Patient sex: M
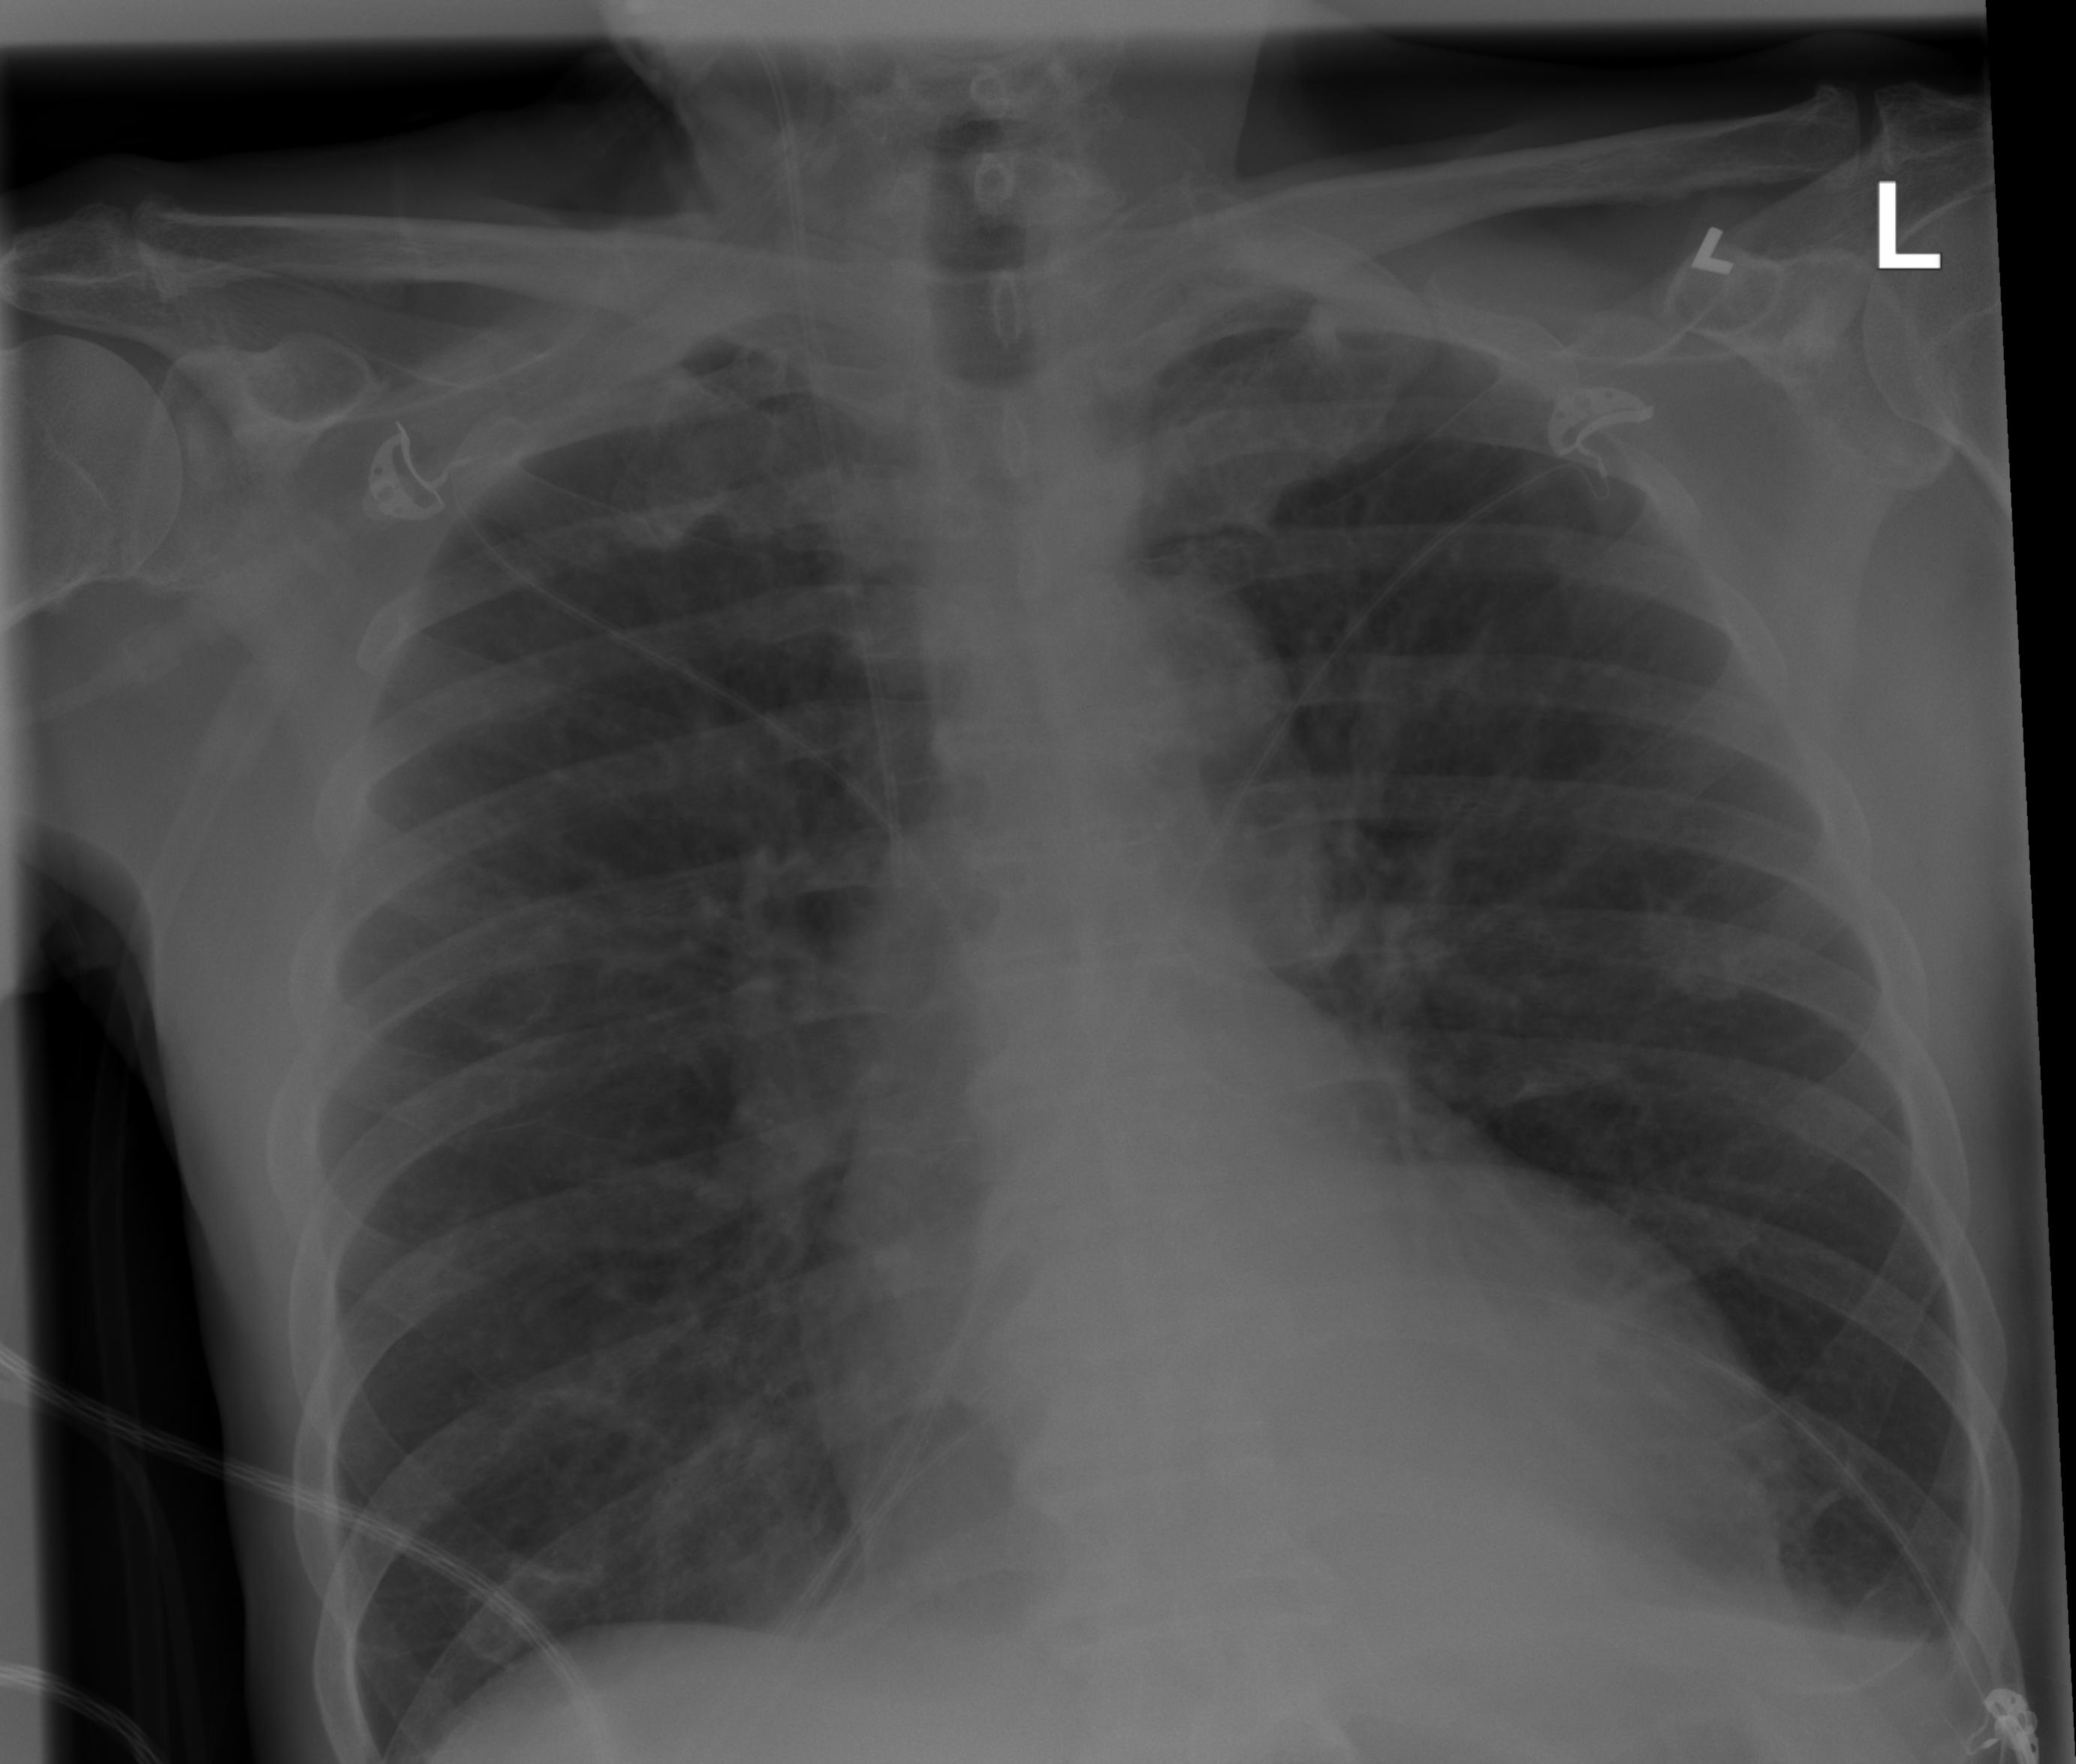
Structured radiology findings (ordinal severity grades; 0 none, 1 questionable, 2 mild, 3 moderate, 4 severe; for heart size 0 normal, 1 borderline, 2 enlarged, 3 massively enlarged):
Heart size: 0
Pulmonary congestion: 0
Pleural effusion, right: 0
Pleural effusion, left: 2
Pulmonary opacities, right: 0
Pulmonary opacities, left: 0
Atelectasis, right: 2
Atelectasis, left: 2